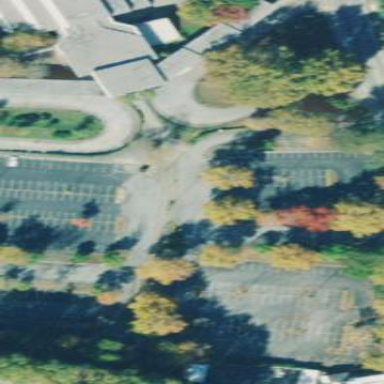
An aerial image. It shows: Parking area with park and ride facilities.